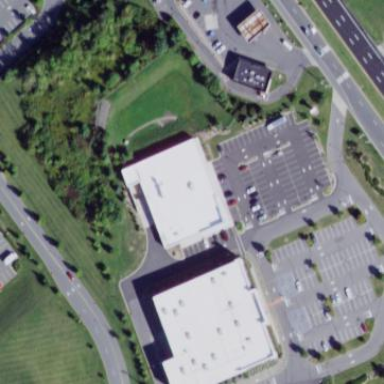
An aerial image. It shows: Supermarket located in building.